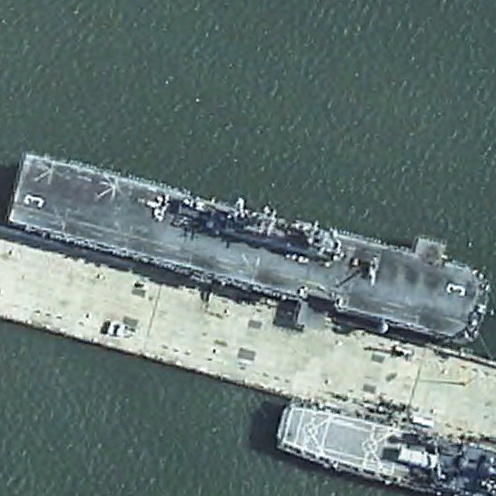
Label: assault